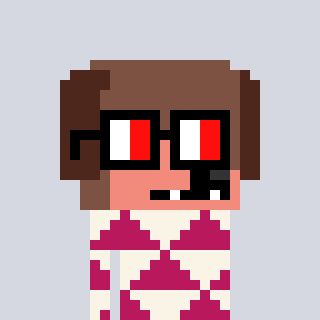
a pixel art character with square glasses with black frames and red eyes, a dog-shaped head and a darkpink-colored body on a cool background